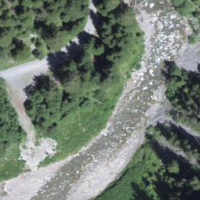
EUNIS habitat code: 45
Species observed at this site:
Phylloscopus collybita
Campanula rapunculoides
Centaurea scabiosa
Motacilla cinerea
Echium vulgare
Lophophanes cristatus
Dryas octopetala
Troglodytes troglodytes
Cinclus cinclus
Corvus corax
Ptyonoprogne rupestris